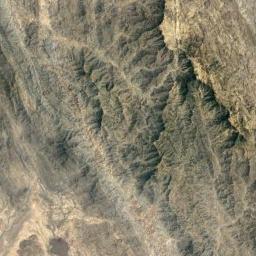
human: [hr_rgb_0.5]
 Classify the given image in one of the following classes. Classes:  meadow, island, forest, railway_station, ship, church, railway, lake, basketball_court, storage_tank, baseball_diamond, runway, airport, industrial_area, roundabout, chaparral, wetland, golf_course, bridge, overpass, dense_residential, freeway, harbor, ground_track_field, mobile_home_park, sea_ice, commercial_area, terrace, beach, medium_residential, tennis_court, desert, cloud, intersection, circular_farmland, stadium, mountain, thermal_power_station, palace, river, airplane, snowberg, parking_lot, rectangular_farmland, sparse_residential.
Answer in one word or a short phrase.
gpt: mountain